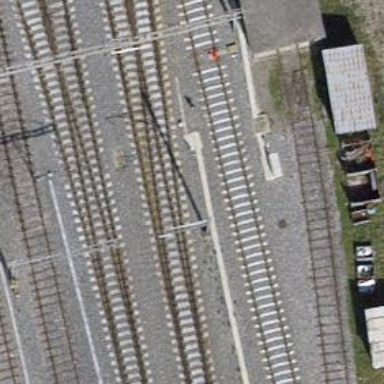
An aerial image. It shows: Electrified rail siding with contact line.